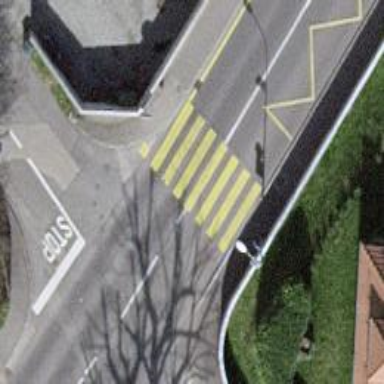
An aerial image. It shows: Uncontrolled zebra crossing with zebra markings.